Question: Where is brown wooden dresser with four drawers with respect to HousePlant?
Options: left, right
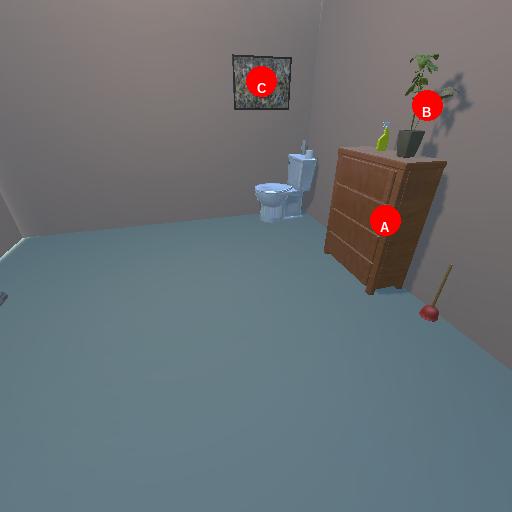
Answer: left